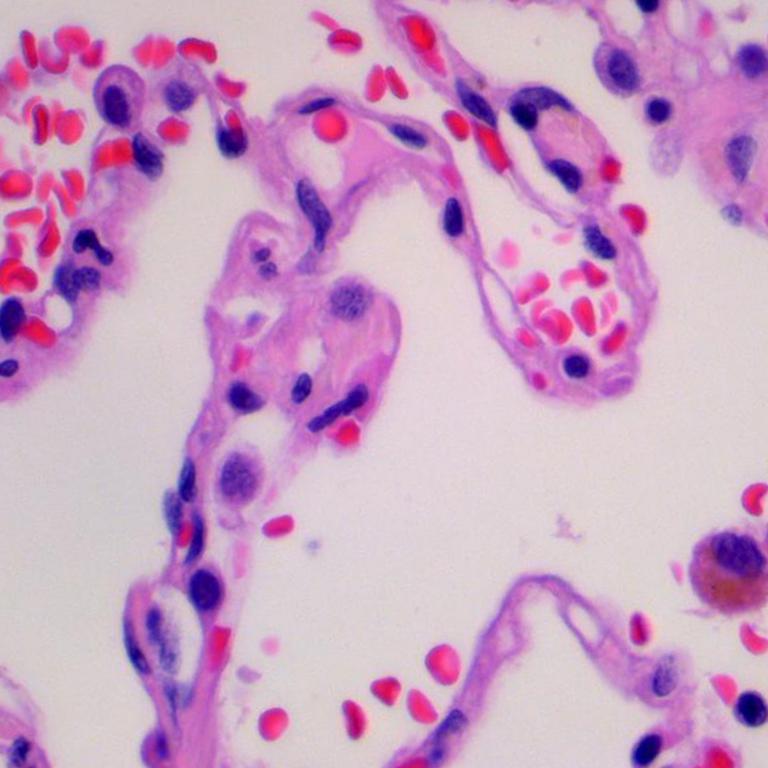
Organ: lung
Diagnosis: benign